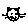
Label: cat